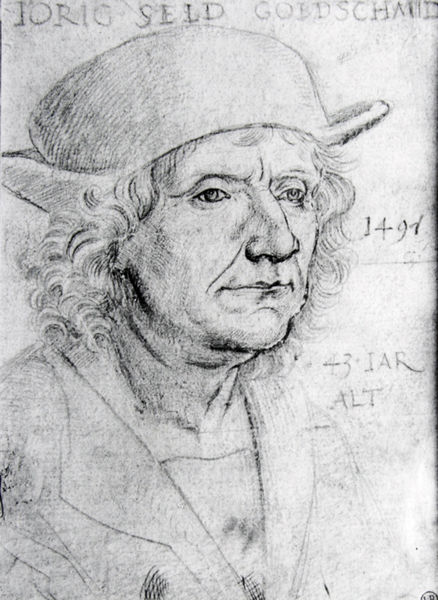
Titel: Bildnis des Jörg Seld
Künstler: Hans d.Ä. Holbein
Standort: Bayonne
Institution: Musée Bonnat
Schlagwörter: mann, weiß, hut, mund, nase, schwarz, skizze, zeichnung, alt, jacke, kappe, mütze, augen, gesicht, kragen, bildnis, hals, portrait, porträt, haare, mantel, kinn, lippen, locken, kopfbedeckung, schrift, studie, datum, zahlen, jahreszahl, name, jahr, zahl, jahre, jar, 43, 1491, lockiges maar